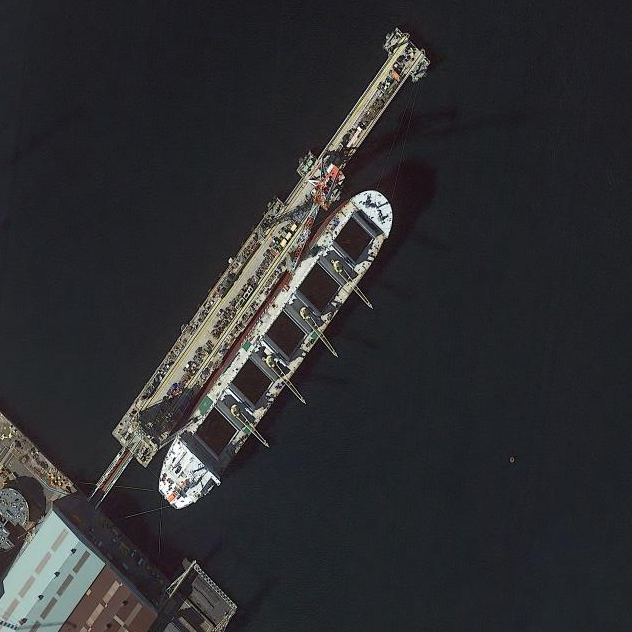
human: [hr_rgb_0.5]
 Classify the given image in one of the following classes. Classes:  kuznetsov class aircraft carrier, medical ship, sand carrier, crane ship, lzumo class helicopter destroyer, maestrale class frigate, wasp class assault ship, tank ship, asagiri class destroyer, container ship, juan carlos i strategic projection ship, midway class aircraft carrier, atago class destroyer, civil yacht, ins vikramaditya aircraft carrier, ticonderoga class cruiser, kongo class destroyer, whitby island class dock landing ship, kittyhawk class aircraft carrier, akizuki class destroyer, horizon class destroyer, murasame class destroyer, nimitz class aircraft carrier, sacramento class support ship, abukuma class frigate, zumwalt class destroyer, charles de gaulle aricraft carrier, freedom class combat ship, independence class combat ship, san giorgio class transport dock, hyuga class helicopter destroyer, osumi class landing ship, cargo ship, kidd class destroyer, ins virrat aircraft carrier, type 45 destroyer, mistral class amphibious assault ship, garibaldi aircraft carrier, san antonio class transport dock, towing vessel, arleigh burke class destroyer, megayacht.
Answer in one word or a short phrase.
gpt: Sand carrier